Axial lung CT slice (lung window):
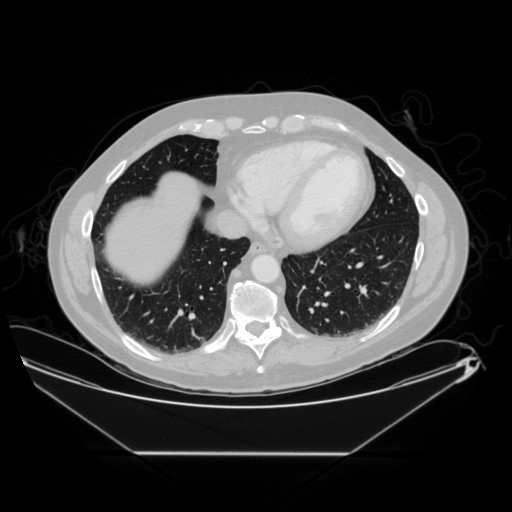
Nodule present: no